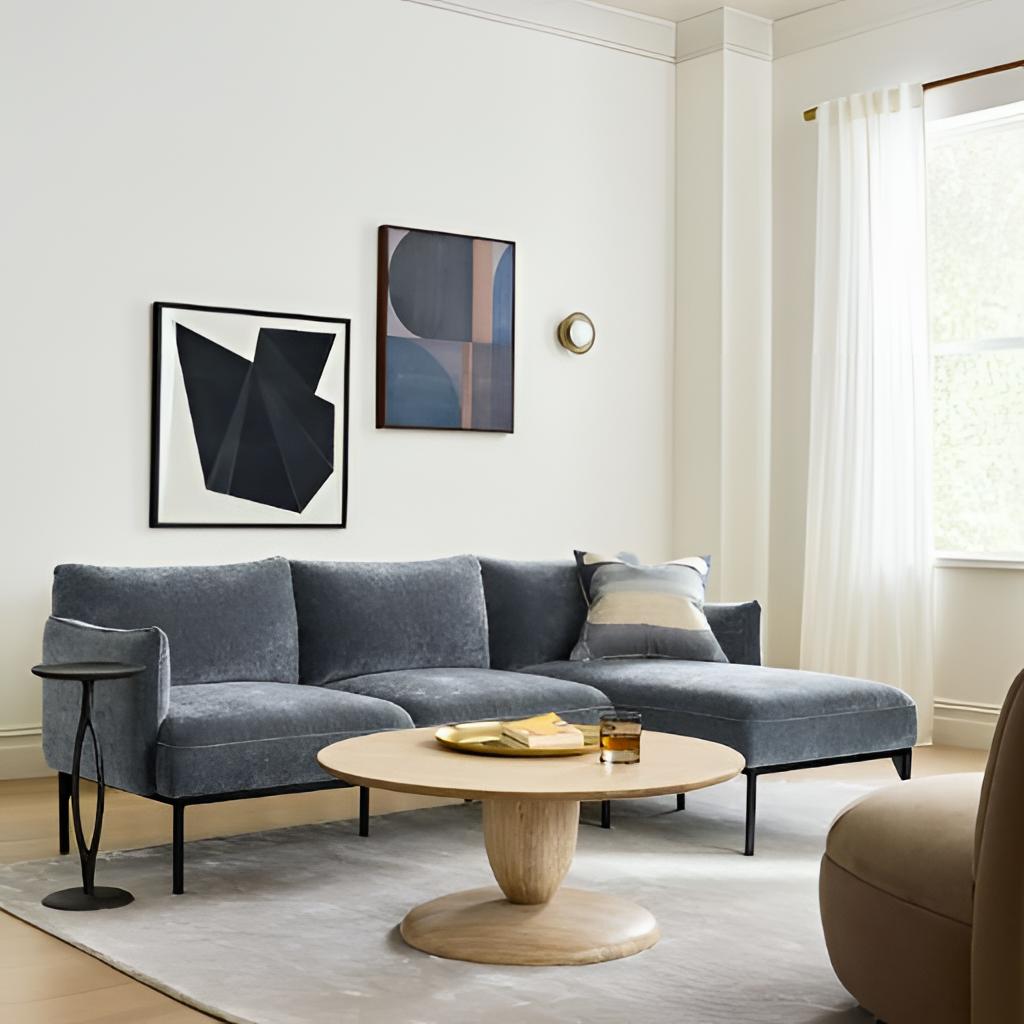
living room, velvet sectional sofa, wood flooring, with plank pattern, modern, white paint wallpaper, with solid pattern